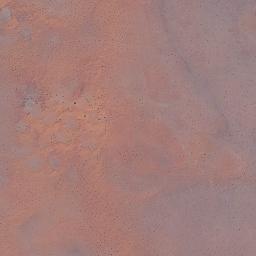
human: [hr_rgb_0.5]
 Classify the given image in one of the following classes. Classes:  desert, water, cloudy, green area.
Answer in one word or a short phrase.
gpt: desert